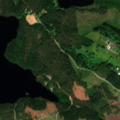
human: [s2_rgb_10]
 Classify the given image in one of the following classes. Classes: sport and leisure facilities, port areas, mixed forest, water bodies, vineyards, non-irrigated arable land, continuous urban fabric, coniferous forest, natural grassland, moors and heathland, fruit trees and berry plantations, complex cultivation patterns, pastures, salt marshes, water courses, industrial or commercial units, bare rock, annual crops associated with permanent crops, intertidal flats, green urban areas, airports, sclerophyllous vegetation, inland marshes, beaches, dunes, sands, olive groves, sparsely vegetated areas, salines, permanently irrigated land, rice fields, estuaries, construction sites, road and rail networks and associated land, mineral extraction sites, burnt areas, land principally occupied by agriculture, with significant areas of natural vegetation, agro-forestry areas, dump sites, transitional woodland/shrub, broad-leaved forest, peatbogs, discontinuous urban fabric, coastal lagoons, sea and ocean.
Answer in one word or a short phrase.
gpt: coniferous forest, mixed forest, water bodies